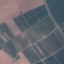
Land use / land cover class: PermanentCrop